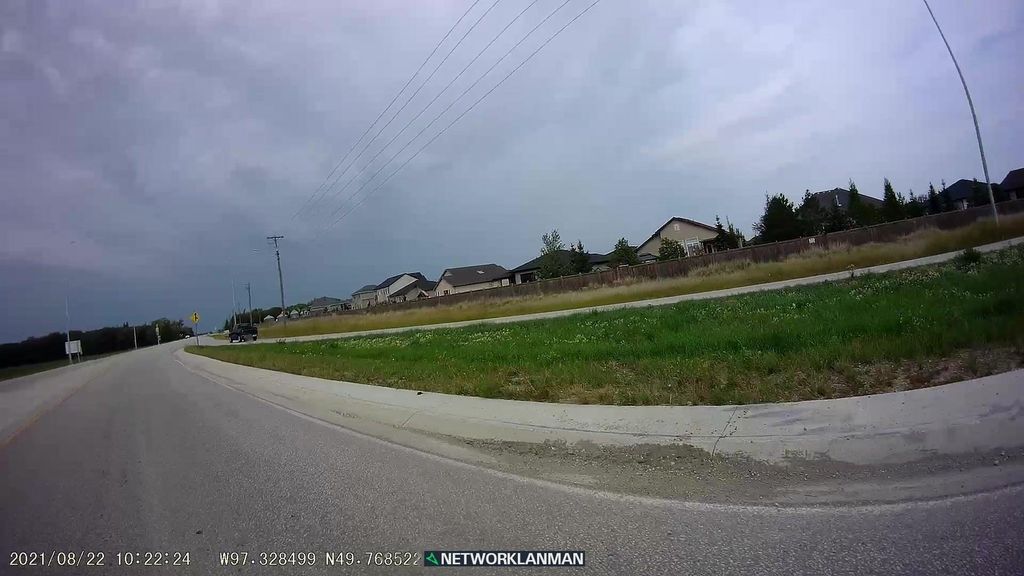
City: winnipeg